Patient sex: M
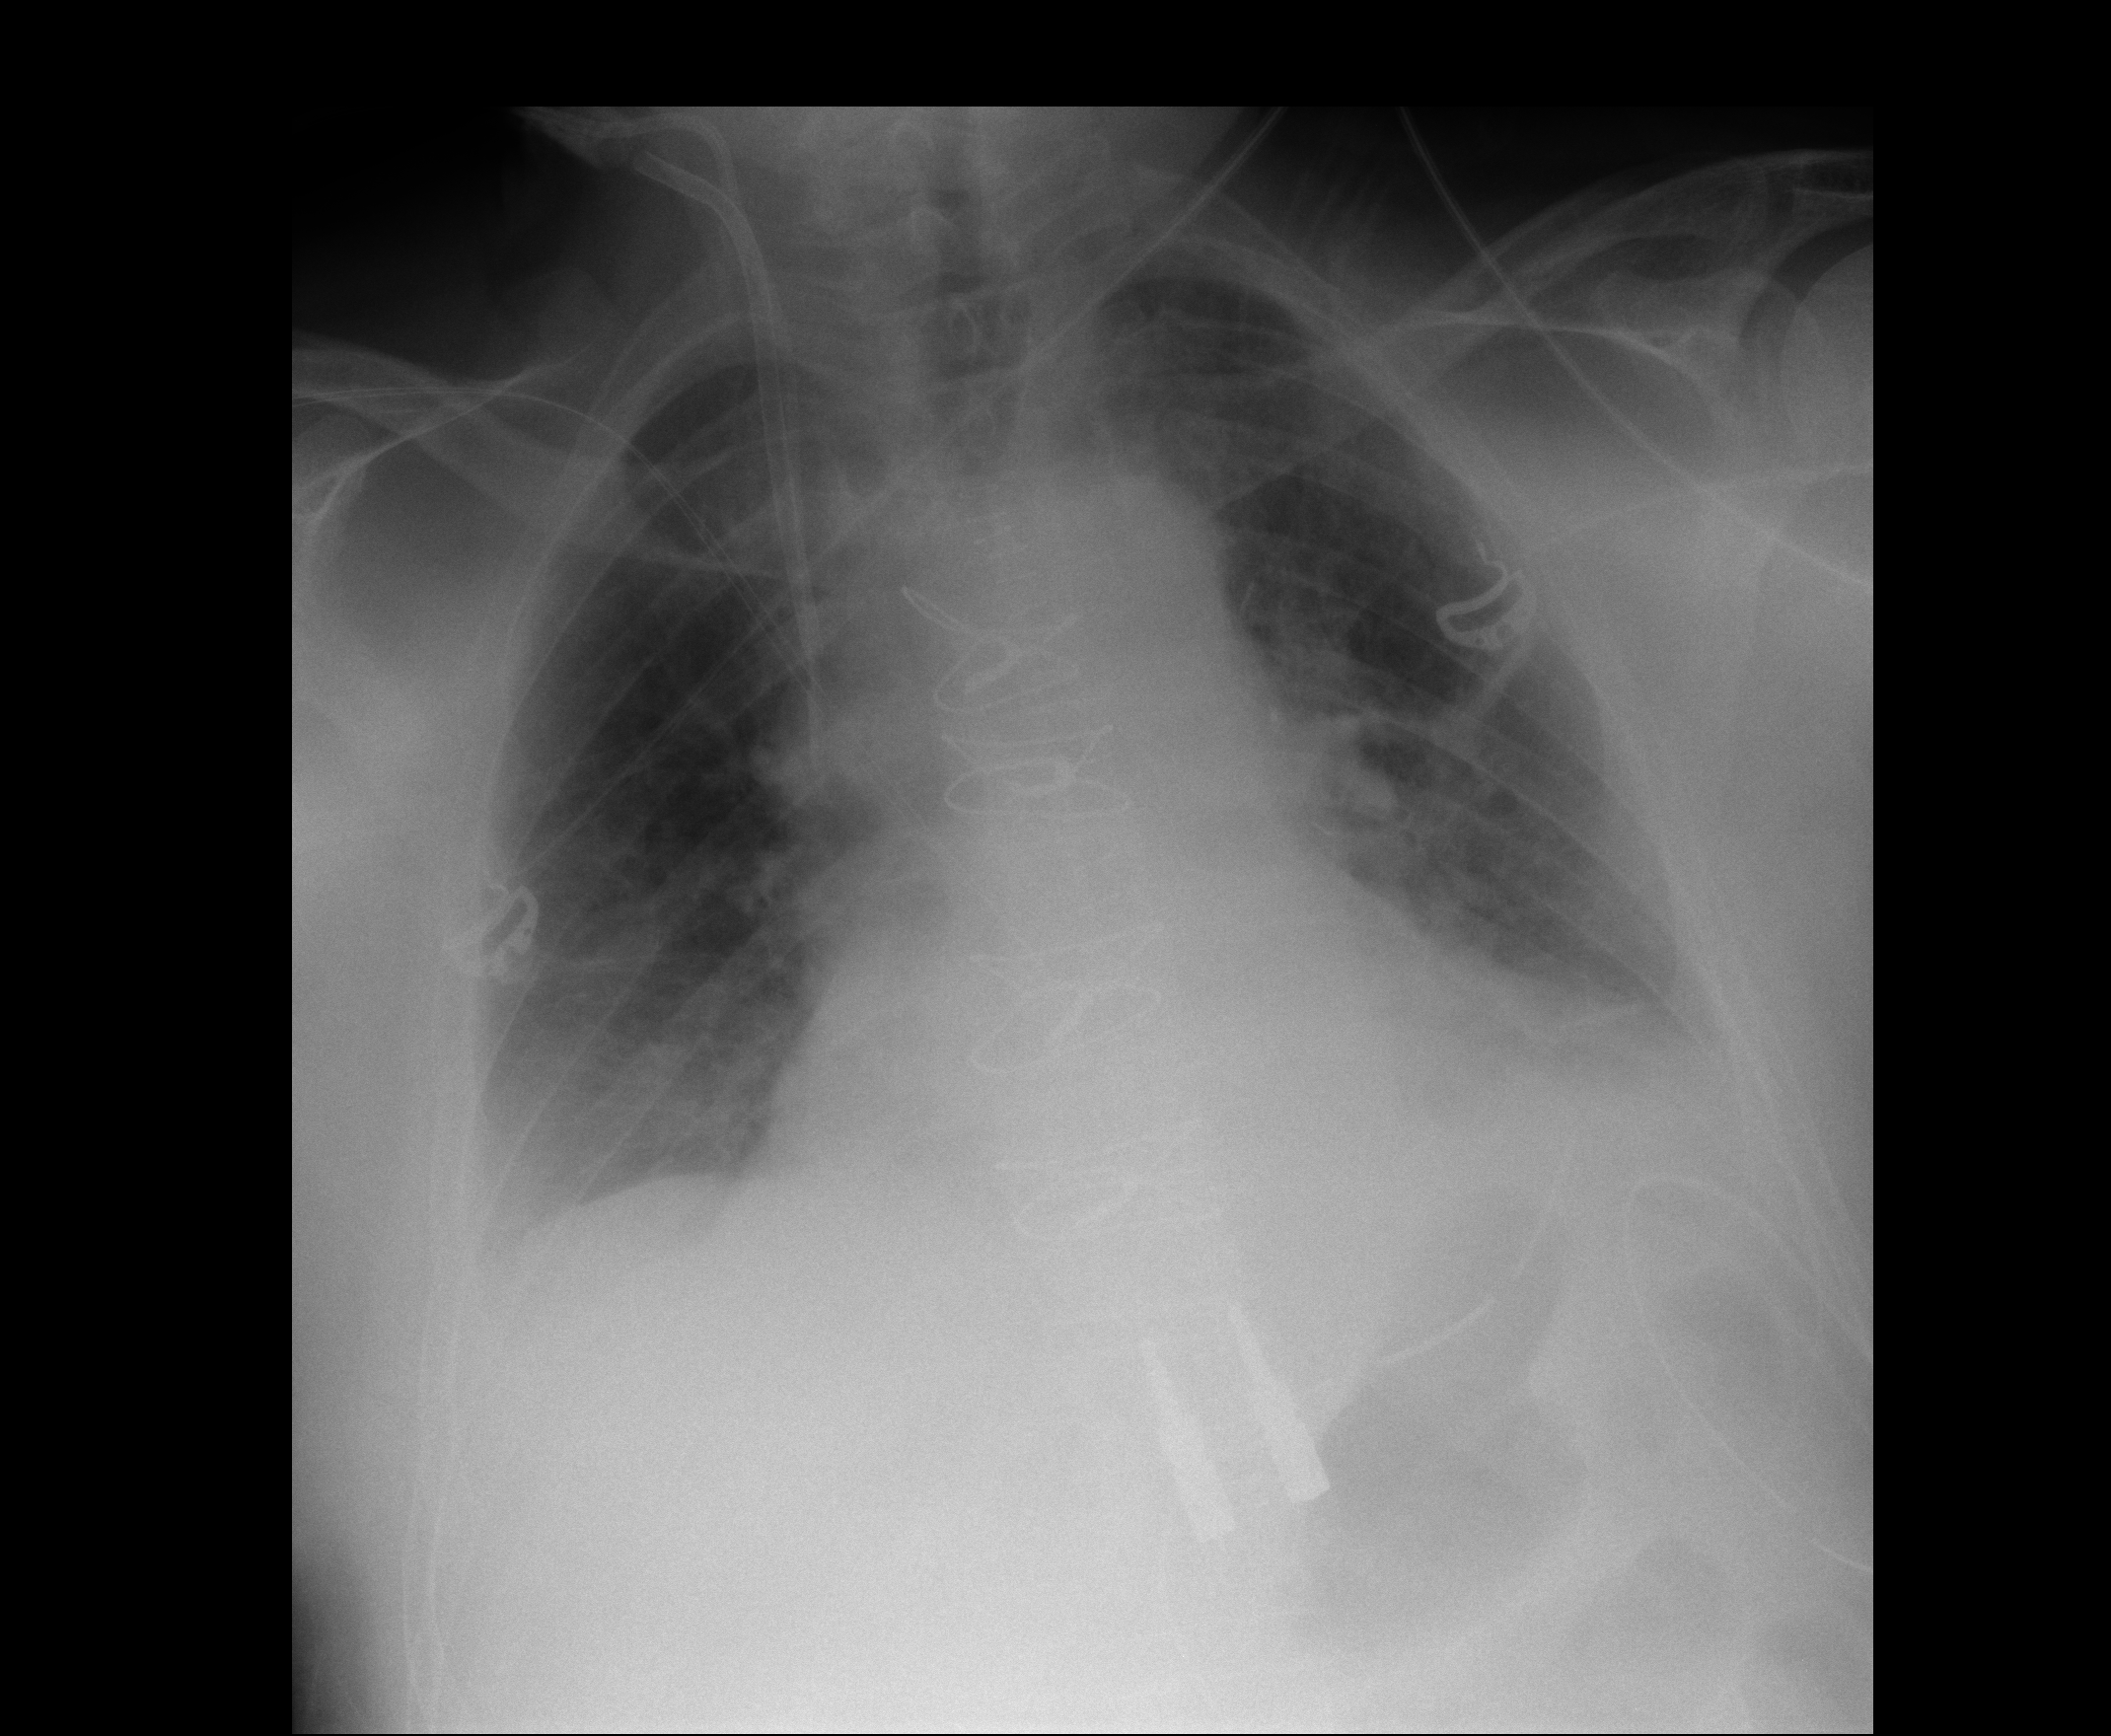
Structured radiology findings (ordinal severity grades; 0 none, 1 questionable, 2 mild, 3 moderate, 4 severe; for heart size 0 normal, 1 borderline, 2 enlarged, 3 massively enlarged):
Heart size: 1
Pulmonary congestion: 2
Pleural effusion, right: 1
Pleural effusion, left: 2
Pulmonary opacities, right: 0
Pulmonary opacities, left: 2
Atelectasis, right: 2
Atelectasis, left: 2